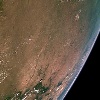
Label: land